Question: I new in Java UI design and I try to use 'SpringLayout' to create form.
I put 'JLabel' in 'JFrame', added some constraints. I need 'JLabel' that stratches to 'JPanel' width. But it has zero height. And too small width.
Here is code fragment:
'''
imageContainer = new JLabel();
imageContainer.setBorder(BorderFactory.createLineBorder(Color.BLACK));
filterButton = new JButton("Filter");
filterButton.addActionListener(filter);
layout.putConstraint(SpringLayout.WEST, imageContainer, 5, SpringLayout.WEST, this);
layout.putConstraint(SpringLayout.NORTH, imageContainer, 5, SpringLayout.NORTH, this);
layout.putConstraint(SpringLayout.EAST, imageContainer, 5, SpringLayout.EAST, this);
layout.putConstraint(SpringLayout.WEST, filterButton, 5, SpringLayout.WEST, this);
layout.putConstraint(SpringLayout.NORTH, filterButton, 5, SpringLayout.SOUTH, imageContainer);
layout.putConstraint(SpringLayout.SOUTH, filterButton, 5, SpringLayout.SOUTH, this);
'''
And this is the <URL>

Where did I go wrong? How to stretch 'JLabel' size to parent container?
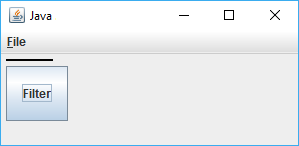
Answer: My problem not in JLablel.
I attempted to use in constraints but really it's not correct way. You need to get container like this:
'''
Container contentPane = this.getContentPane();
'''
After that you can use contentPane in constraints:
'''
layout.putConstraint(SpringLayout.WEST, imageContainer, 5, SpringLayout.WEST, contentPane);
layout.putConstraint(SpringLayout.NORTH, imageContainer, 5, SpringLayout.NORTH, contentPane);
layout.putConstraint(SpringLayout.EAST, imageContainer, -5, SpringLayout.EAST, contentPane);
layout.putConstraint(SpringLayout.SOUTH, imageContainer, -5, SpringLayout.NORTH, filterButton);
layout.putConstraint(SpringLayout.WEST, filterButton, 5, SpringLayout.WEST, contentPane);
layout.putConstraint(SpringLayout.SOUTH, filterButton, -5, SpringLayout.SOUTH, contentPane);
'''
And this work.